Question: I'm trying to make a game to help kids learn math. I color code numbers so they can follow the logic. I also use textView.append() to build a long string to put into the activity.
Because I re-use the same numbers/symbols in instruction, I wanted a way to easily recycle the SpannableStrings, but it seems that the changes I make are applied correctly the first time, but thereafter sometimes work, sometimes partially work (e.g. right size/alignment, but wrong color), or don't work at all. I'm getting a mix of it all. I can't seem to find anyone experiencing a similar problem in Stackoverflow or anywhere else on Google.
Here's my code (simplified):
'''
// Declare static variables
public static Spannable PLUS = new SpannableString("+ ");
public static Spannable MINUS = new SpannableString("- ");
public static Spannable TIMES = new SpannableString("X ");
public static Spannable DIVIDED_BY = new SpannableString("/ ");
public static Spannable EQUALS = new SpannableString("= ");
// Function to color these strings.
public void colorStrings() {
makeBlack(PLUS);
makeBlack(MINUS);
makeBlack(TIMES);
makeBlack(DIVIDED_BY);
makeBlack(EQUALS);
makeBlack(QMARK);
}
// Function that actually sets color, size, and alignment.
public Spannable makeBlack(Spannable s) {s.setSpan(new ForegroundColorSpan(getResources().getColor(R.color.color_black)), 0, s.length()-1, Spannable.SPAN_EXCLUSIVE_EXCLUSIVE);
s.setSpan(new AbsoluteSizeSpan((int) getResources().getDimension(R.dimen.big_text)), 0, s.length()-1, Spannable.SPAN_EXCLUSIVE_EXCLUSIVE);
s.setSpan(new AlignmentSpan.Standard(Layout.Alignment.ALIGN_CENTER), 0, s.length()-1, Spannable.SPAN_EXCLUSIVE_EXCLUSIVE);
return s;
}
// Implementing above code by setting math1 TextView to give it colors.
// Note that this is the exact code used for the first colored string in the
// screen capture below.
math1.setText(XX);
math1.append(PLUS);
math1.append(YY);
math1.append(PLUS);
math1.append(ZZ);
math1.append(EQUALS);
math1.append(QMARK);
'''
(Note that I didn't provide the code for XX, YY, or ZZ...it's a bit more involved, since I have to get the data from a sharedpreference setting, but these experience essentially the same problem as the other math symbols/operators).
This is the resulting screen capture:

Perhaps the best example of my problem is the + (plus sign). The code used looks exactly as above (i.e. math1.append(PLUS);), but the output is not consistently what I expected.
Last piece of information: Prior to globally declaring my variables, I locally declared them every time using the same makeBlack() and math1.append() functions, and it worked perfectly. I'm only getting this strange behavior after globally setting my variables.
Any suggestions on what's going wrong here?
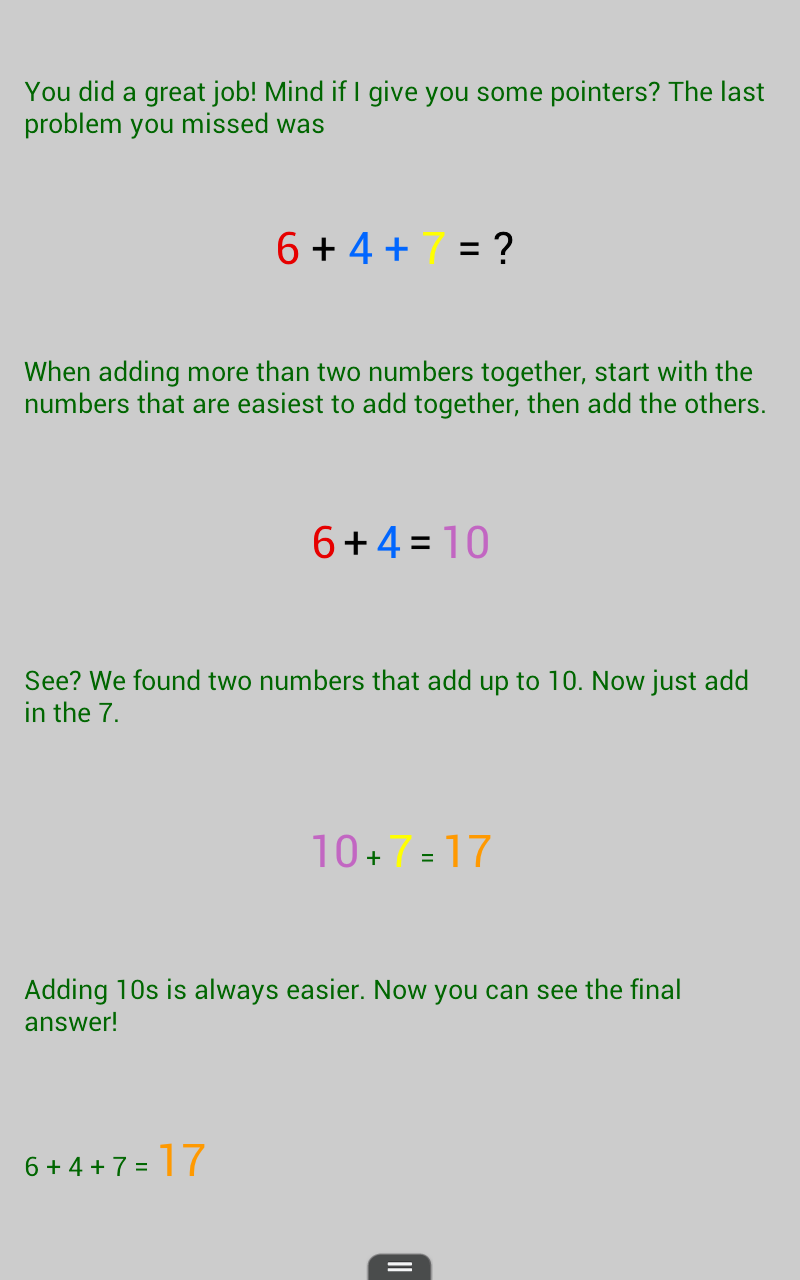
Answer: You can't reuse the same span multiple times. Even if the span is exactly the same, you need to create a unique span for each section of the string you are wanting to change.
I am not sure where I read this, but I can confirm the answer.
Create a unique span for each thing you would like to change.